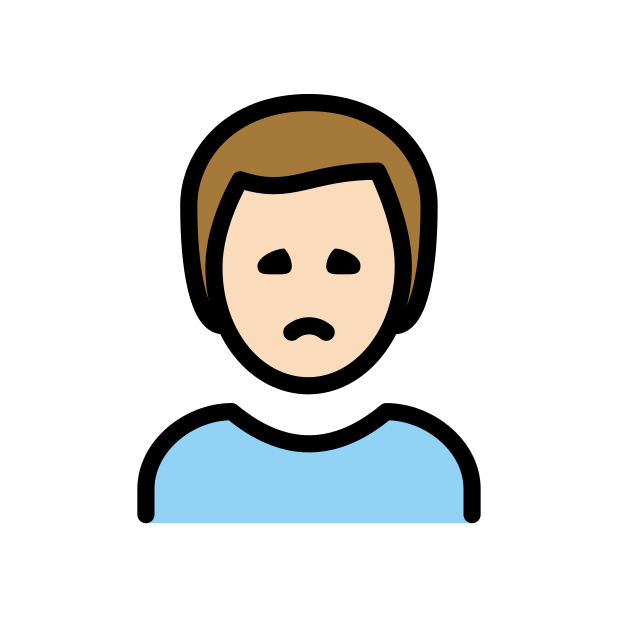
man frowning: light skin tone